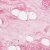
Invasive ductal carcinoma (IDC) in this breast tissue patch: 0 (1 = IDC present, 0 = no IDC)